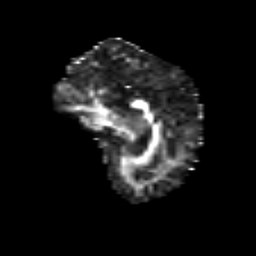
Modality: FA
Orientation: sagittal
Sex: female
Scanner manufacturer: siemens
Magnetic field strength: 3 T
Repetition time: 5 s
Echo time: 0.071 s